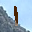
Label: 1